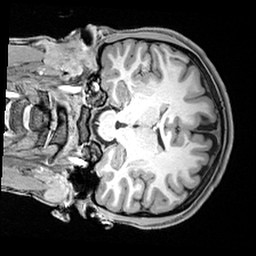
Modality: T1w
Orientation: coronal
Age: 19
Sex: female
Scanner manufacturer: siemens
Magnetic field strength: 3 T
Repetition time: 2.4 s
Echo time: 0.00217 s